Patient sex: M
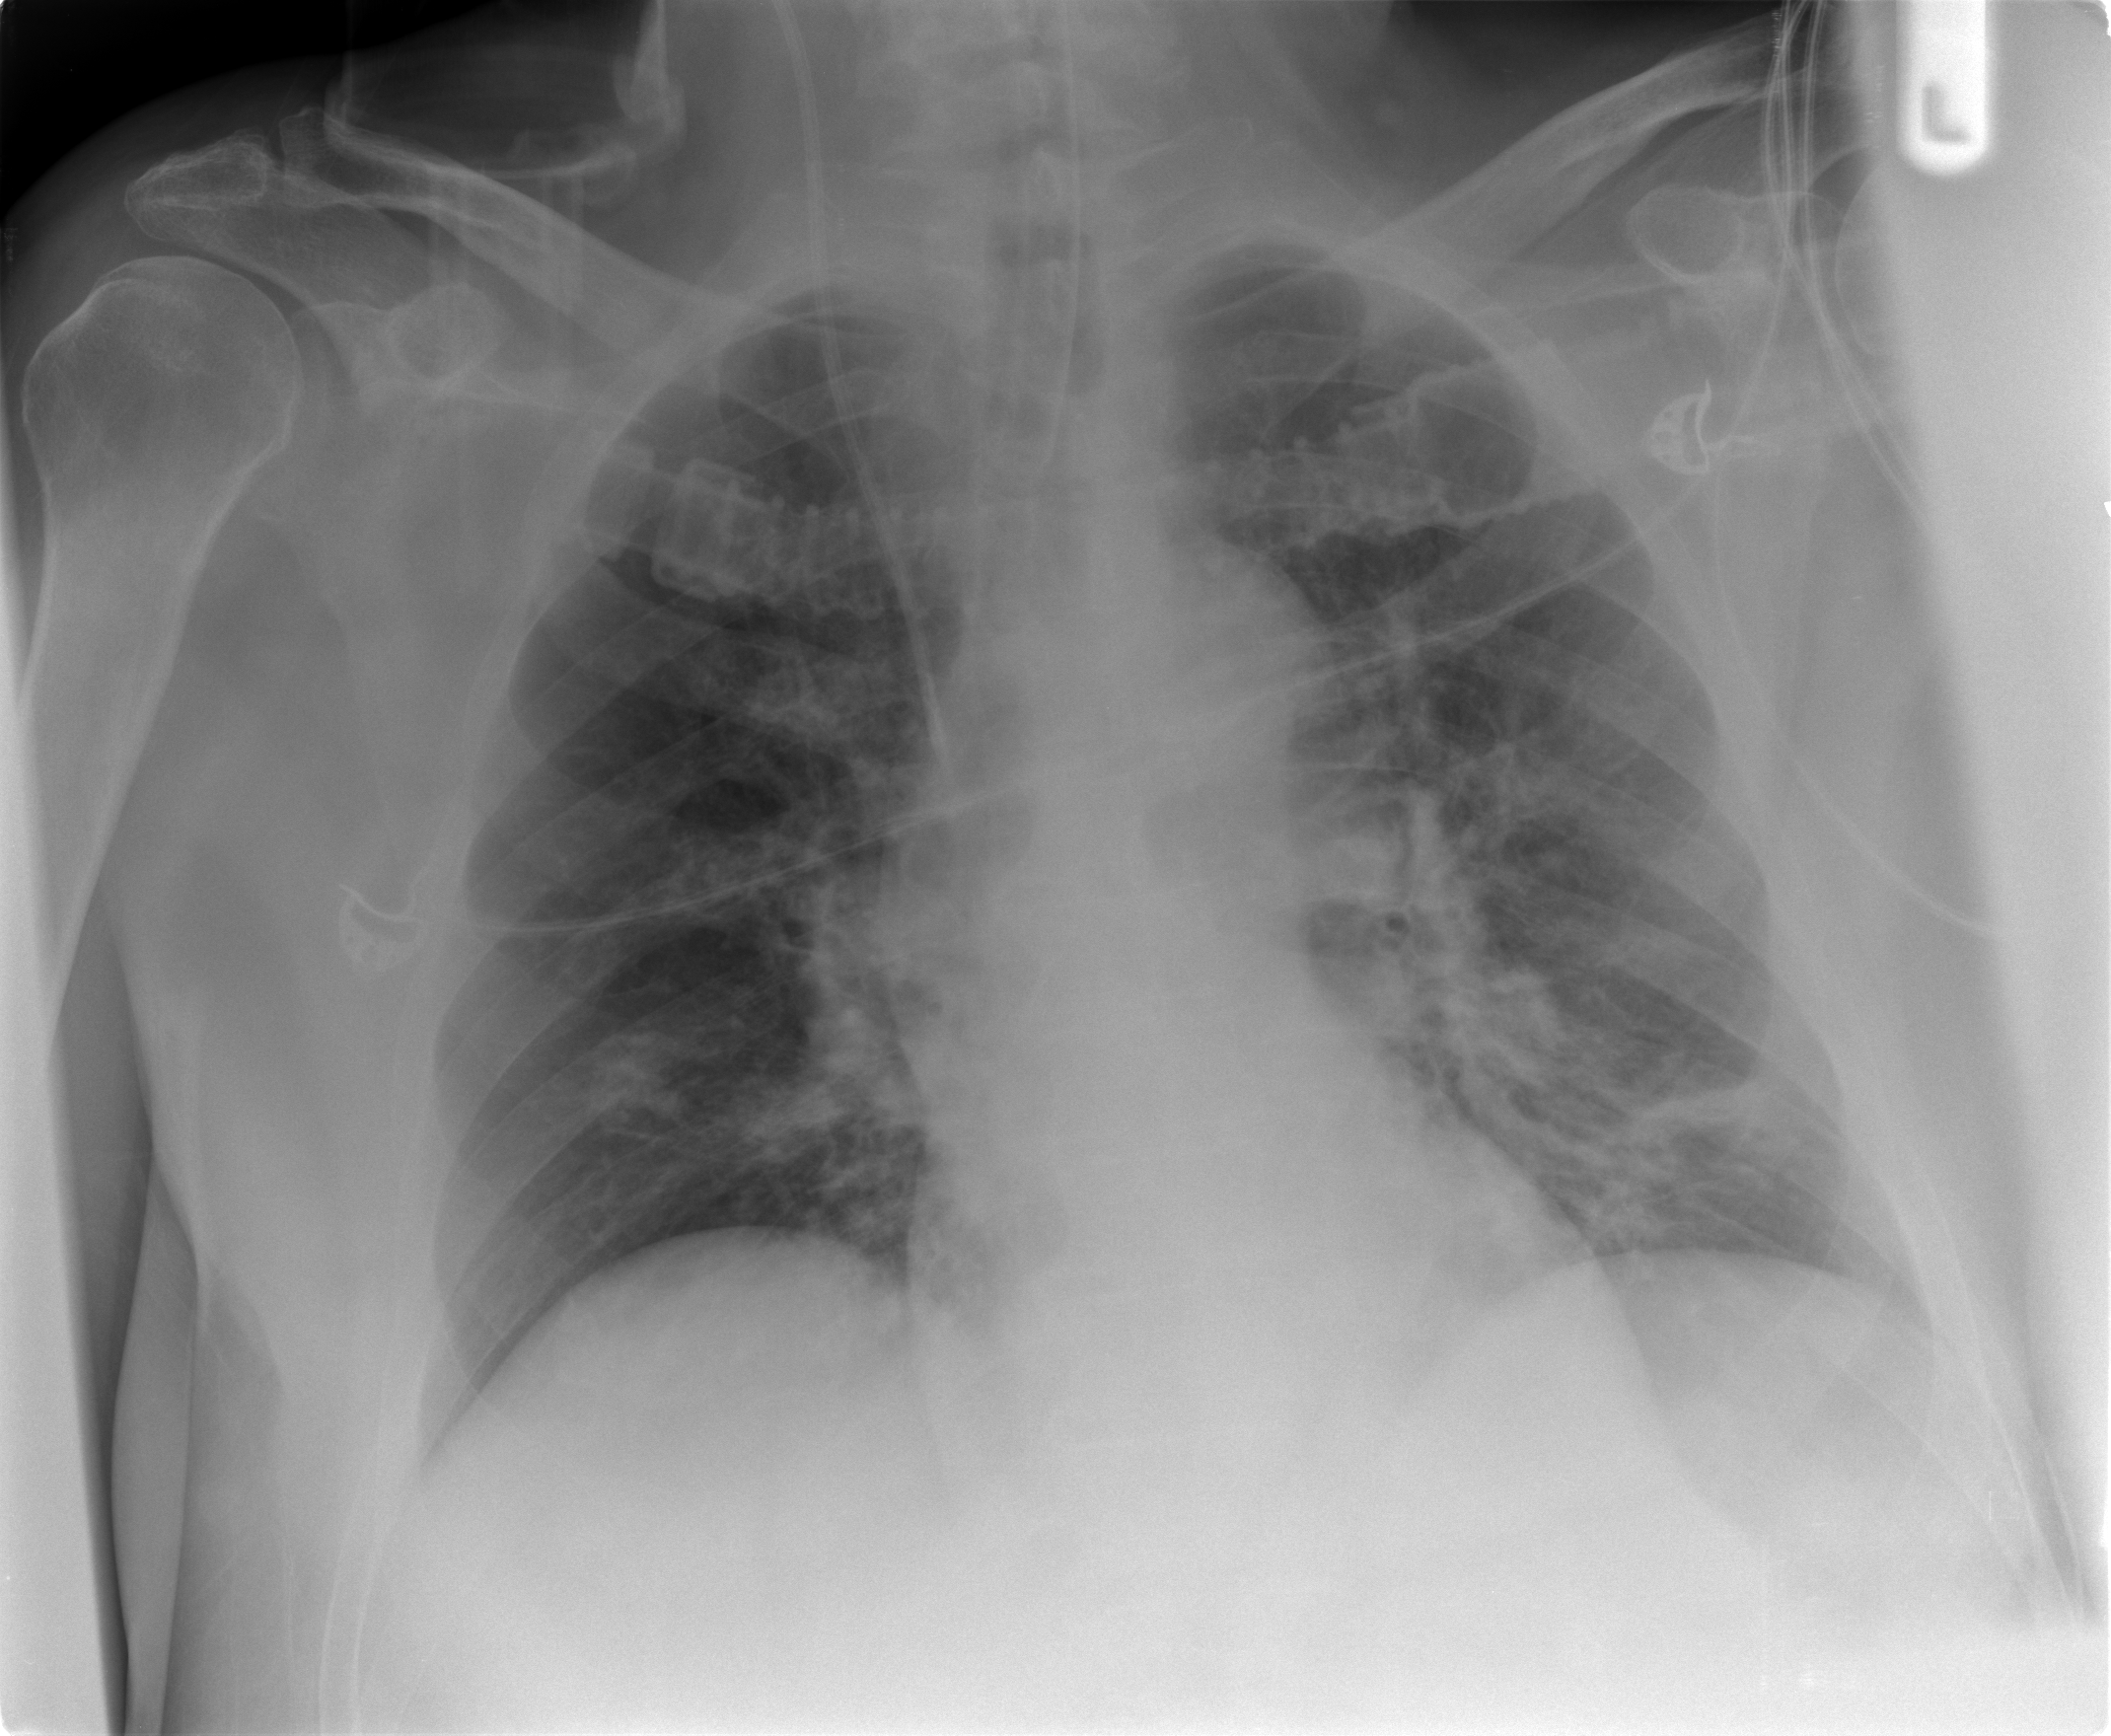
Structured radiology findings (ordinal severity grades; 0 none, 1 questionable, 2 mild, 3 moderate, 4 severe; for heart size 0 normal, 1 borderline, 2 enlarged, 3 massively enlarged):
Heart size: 0
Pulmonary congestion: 2
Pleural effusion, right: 0
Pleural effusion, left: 1
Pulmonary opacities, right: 2
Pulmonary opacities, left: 2
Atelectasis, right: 2
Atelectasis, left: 2